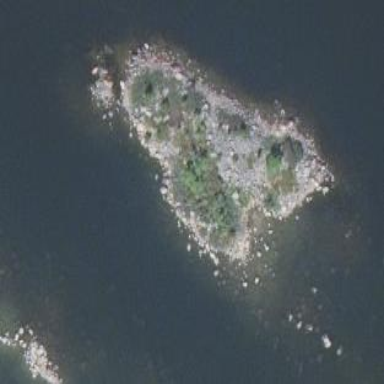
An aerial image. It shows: Islet located along the natural coastline.